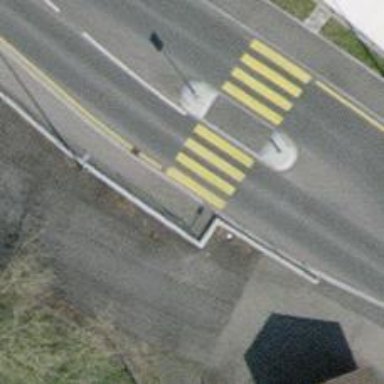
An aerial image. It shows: Kerb serving as barrier.